Field crop: maize
Growth stage: 1
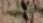
Species: atriplex